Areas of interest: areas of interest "Shopping Mall"
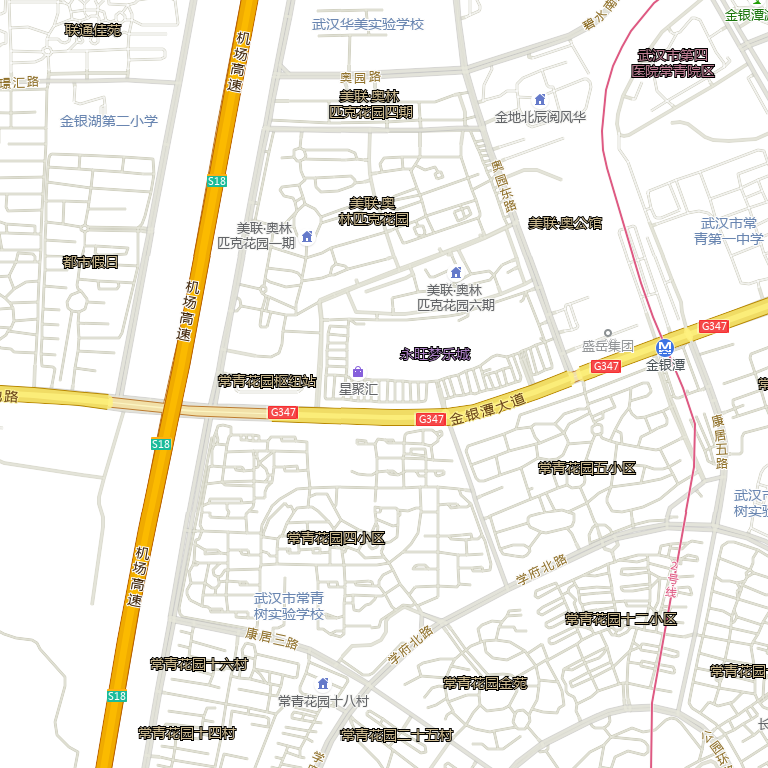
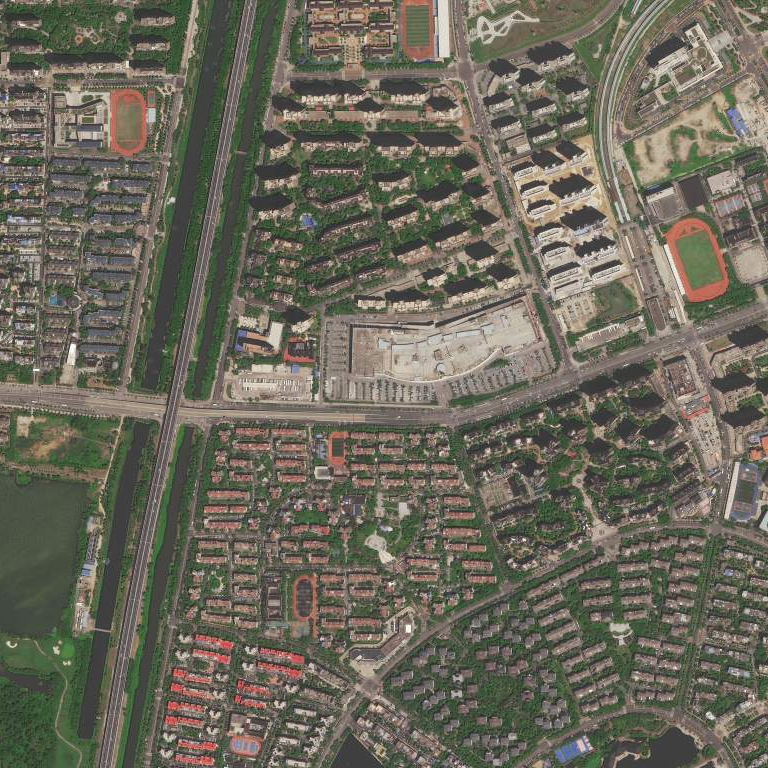